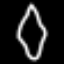
Label: diamond